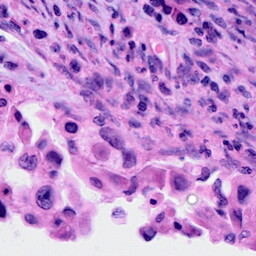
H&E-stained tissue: Cervix